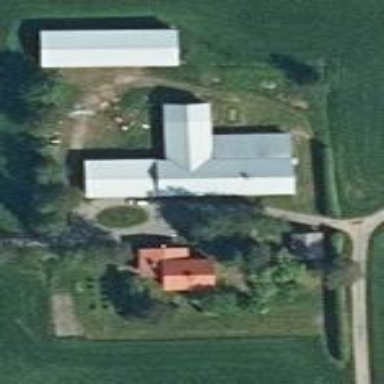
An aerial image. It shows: Farmyard area.